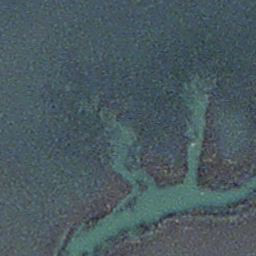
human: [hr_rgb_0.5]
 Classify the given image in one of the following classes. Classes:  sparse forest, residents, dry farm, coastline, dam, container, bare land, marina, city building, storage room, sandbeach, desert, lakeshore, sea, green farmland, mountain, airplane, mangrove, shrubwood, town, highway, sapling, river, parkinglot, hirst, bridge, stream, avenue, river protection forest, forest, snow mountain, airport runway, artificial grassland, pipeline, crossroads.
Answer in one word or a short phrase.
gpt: stream